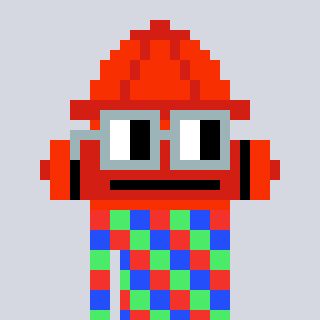
a pixel art character with square dark gray glasses, a fire hydrant-shaped head and a orange-colored body on a cool background